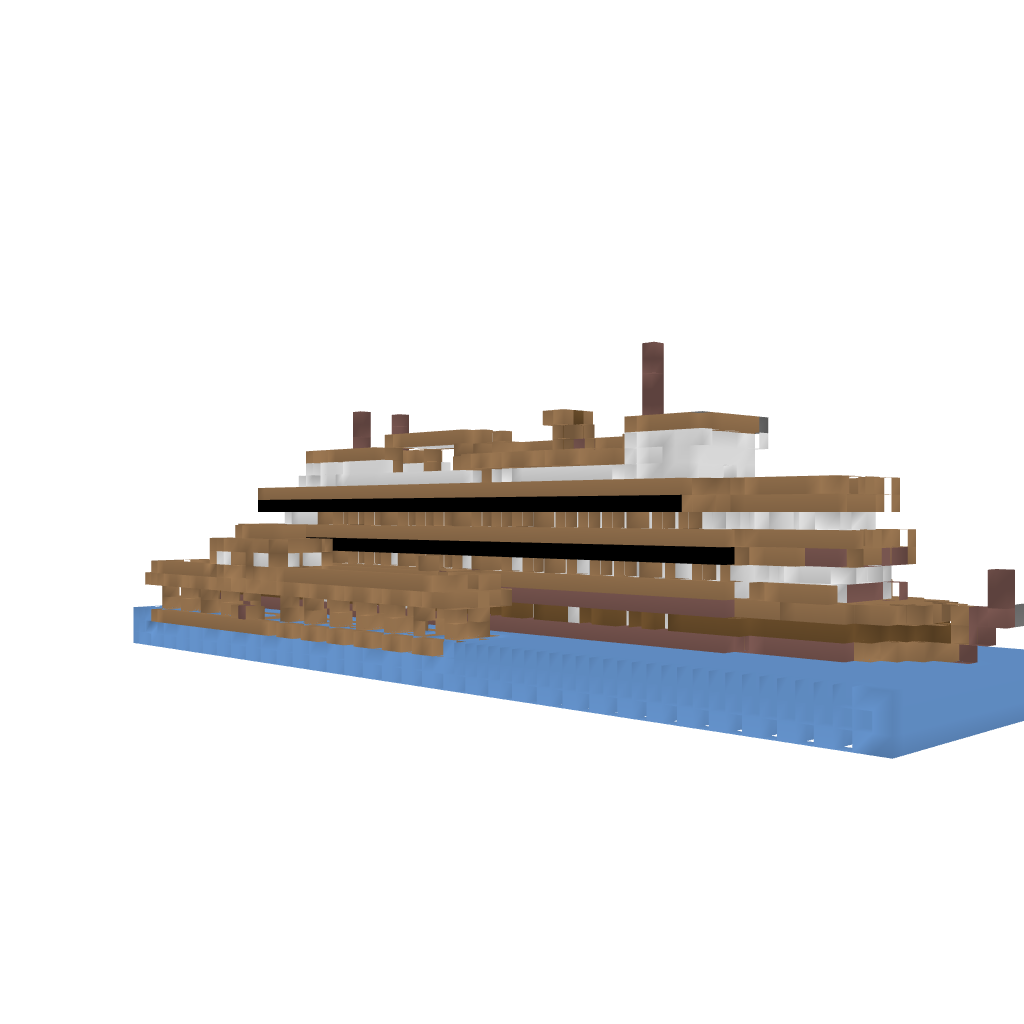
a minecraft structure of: AxiumSA Luxury Liner good quality